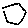
Label: hexagon